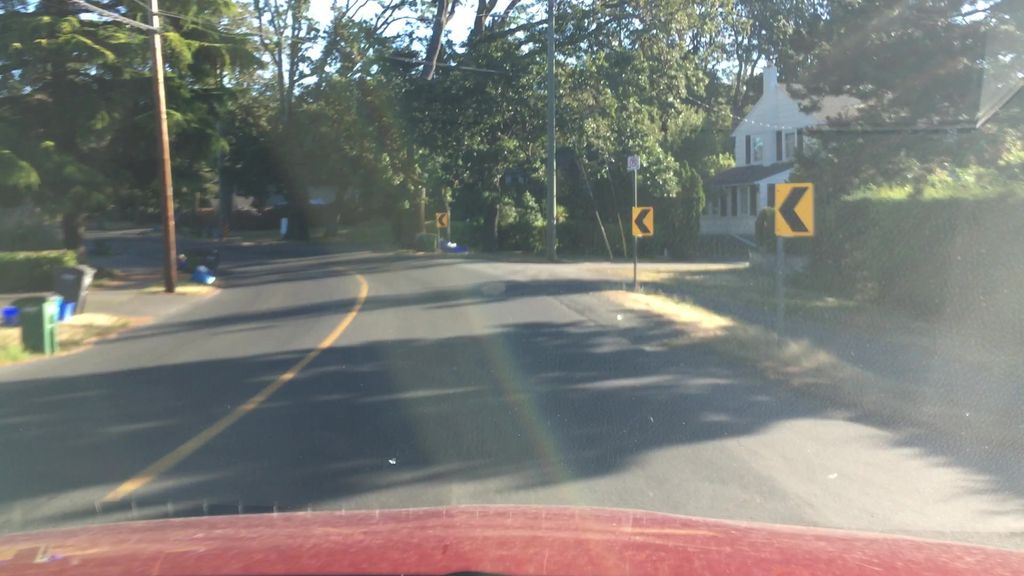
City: victoria